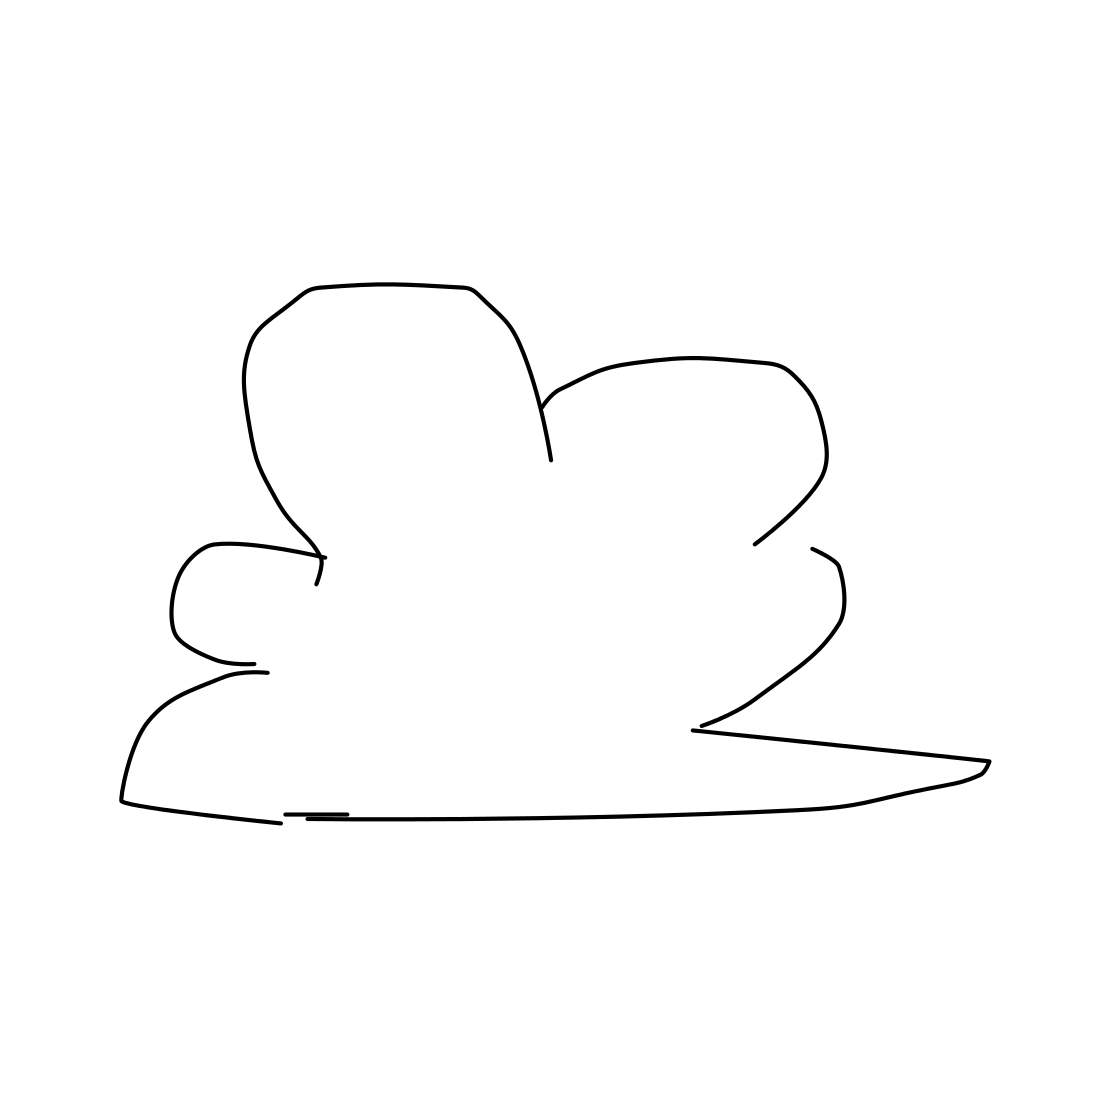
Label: cloud